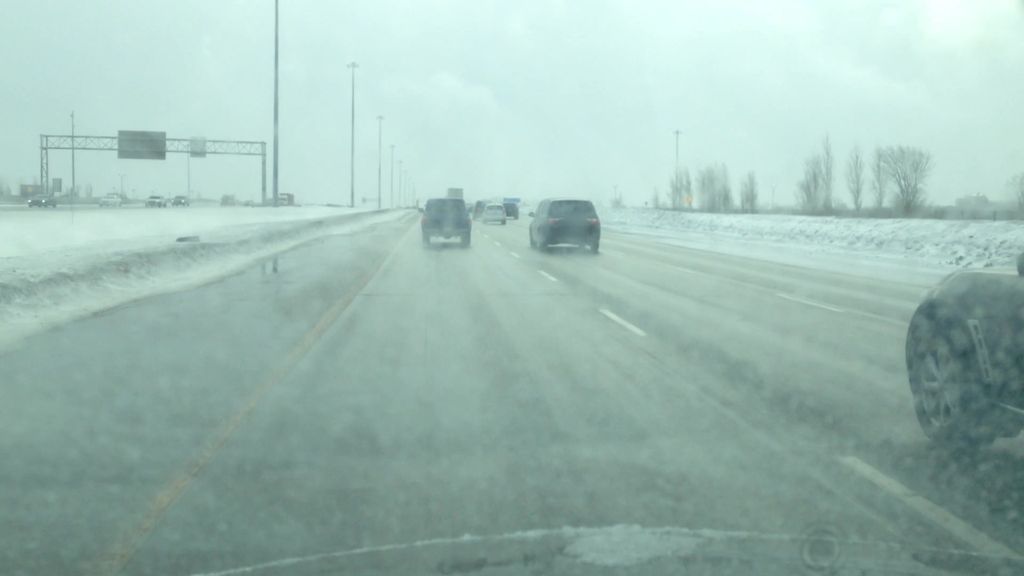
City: montreal